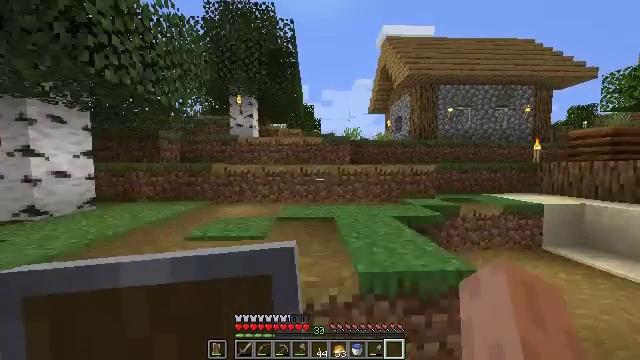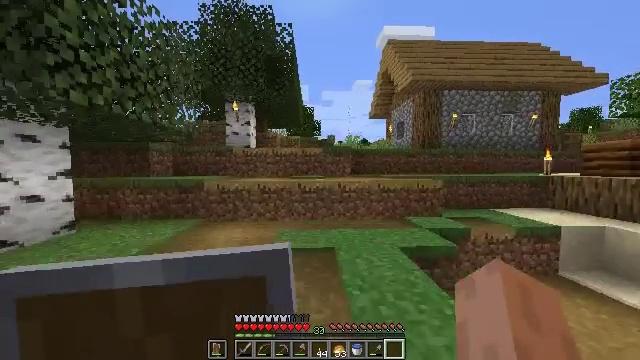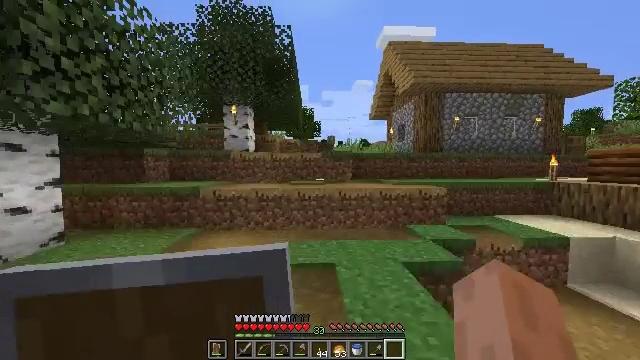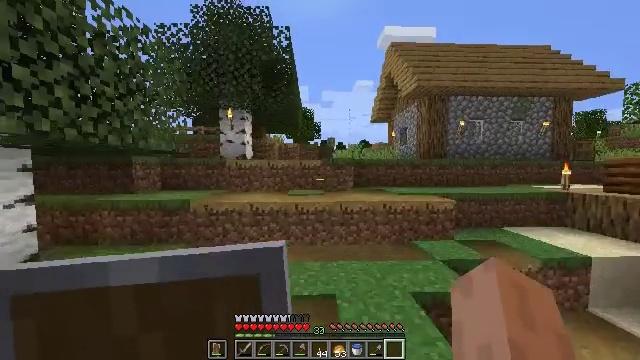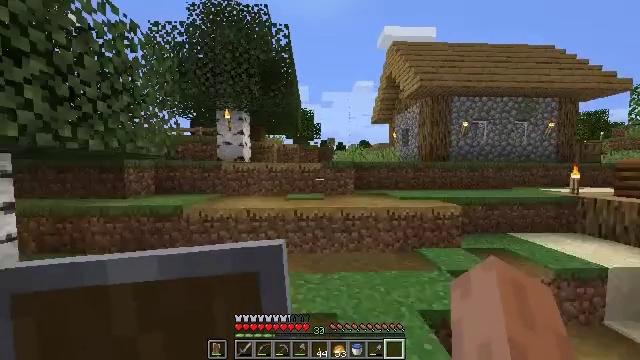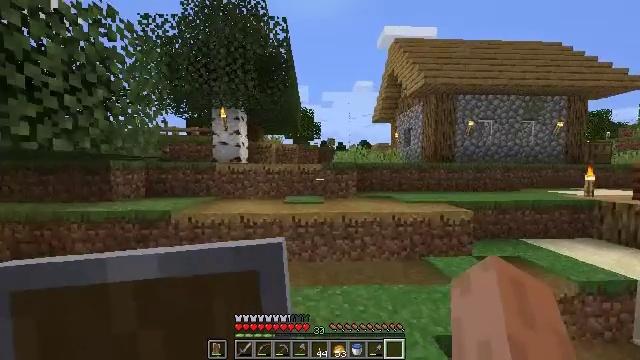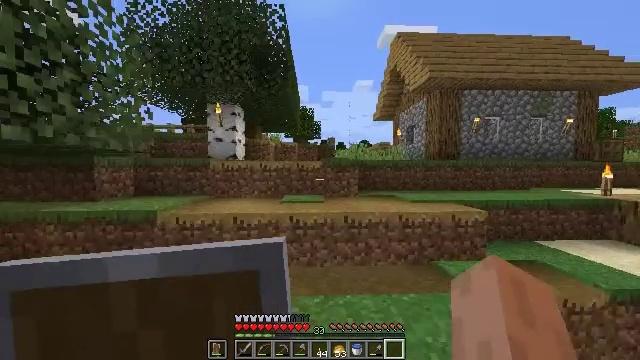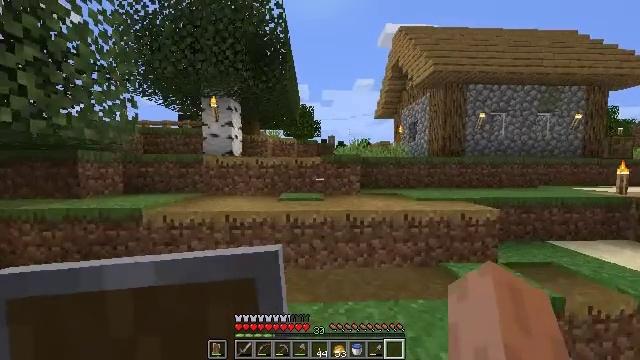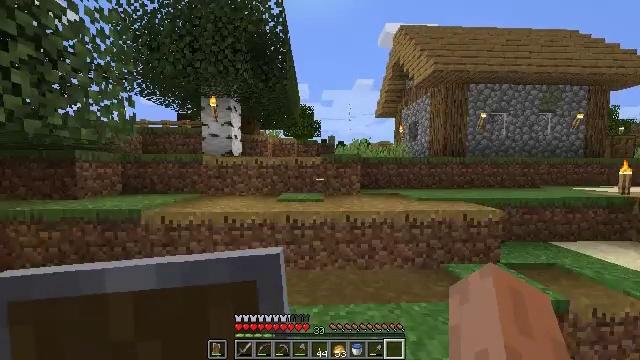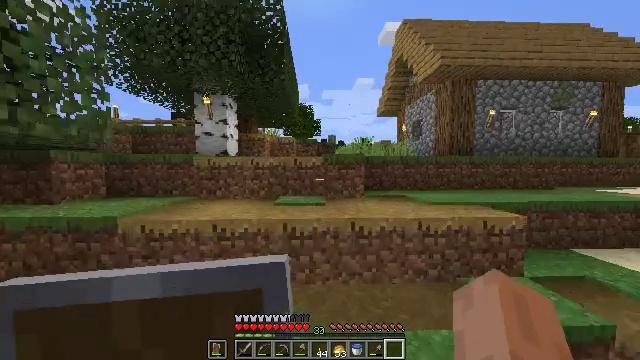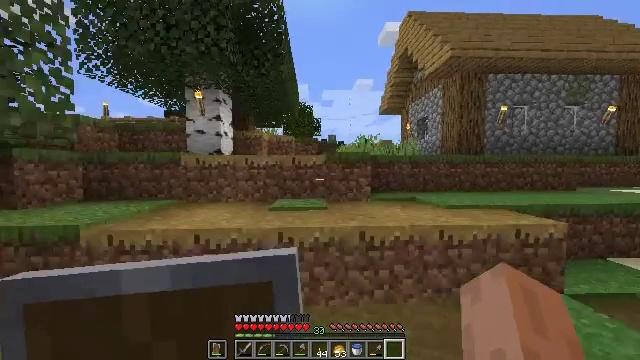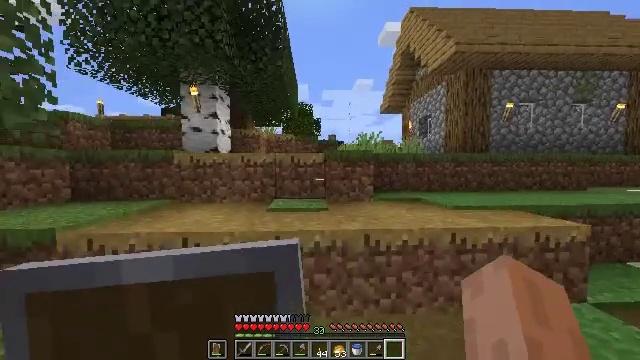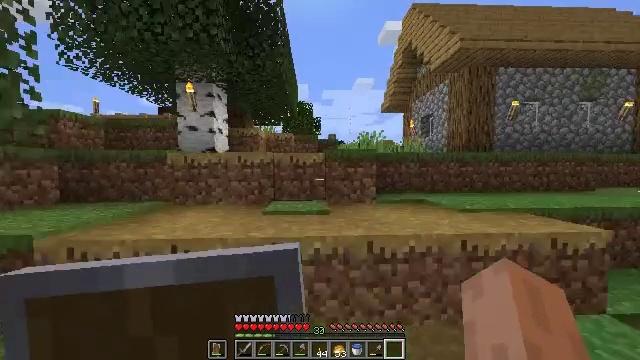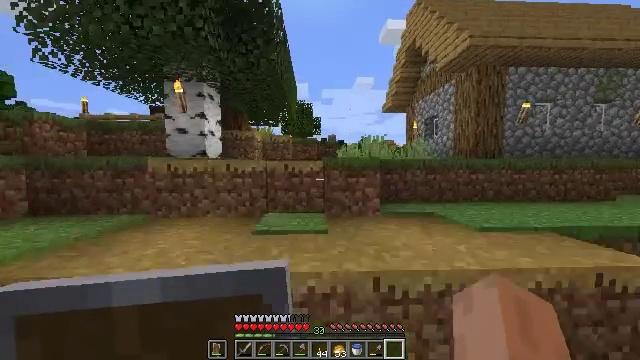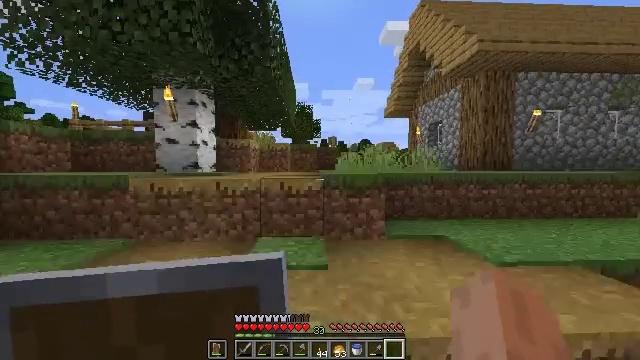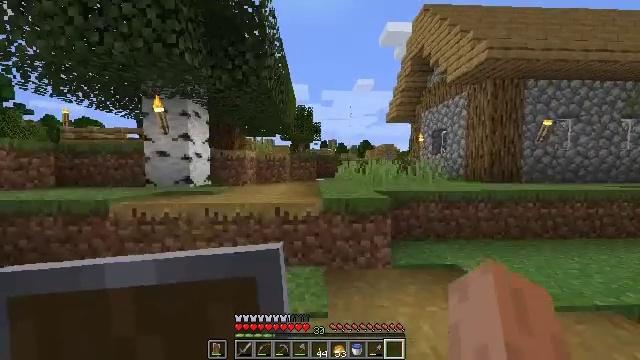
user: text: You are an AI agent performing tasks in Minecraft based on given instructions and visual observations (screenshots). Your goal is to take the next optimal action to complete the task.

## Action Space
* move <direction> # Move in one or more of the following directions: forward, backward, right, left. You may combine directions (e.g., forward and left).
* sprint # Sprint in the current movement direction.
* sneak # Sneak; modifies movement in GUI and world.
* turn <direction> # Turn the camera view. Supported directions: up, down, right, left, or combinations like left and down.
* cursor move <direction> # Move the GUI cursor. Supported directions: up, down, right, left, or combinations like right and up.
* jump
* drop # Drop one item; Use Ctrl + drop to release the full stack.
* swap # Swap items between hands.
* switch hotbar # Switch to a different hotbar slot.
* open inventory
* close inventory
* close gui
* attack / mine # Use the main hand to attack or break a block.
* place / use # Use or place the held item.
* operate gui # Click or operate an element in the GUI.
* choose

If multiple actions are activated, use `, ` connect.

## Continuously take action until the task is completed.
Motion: motion action
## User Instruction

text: mine block yellow banner
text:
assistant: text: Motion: move forward, jump
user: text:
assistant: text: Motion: move forward, jump
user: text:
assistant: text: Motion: move forward
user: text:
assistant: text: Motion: move forward
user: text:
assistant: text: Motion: move forward
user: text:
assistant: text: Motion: move forward
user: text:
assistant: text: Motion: move forward
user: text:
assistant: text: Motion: move forward
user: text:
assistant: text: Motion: move forward
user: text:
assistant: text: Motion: move forward
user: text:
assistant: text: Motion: move forward
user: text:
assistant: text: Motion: move forward
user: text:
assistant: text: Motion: move forward, jump
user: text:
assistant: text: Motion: move forward, jump
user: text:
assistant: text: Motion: move forward
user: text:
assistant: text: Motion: move forward
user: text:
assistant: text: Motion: move forward
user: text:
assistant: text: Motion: move forward
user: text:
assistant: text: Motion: move forward
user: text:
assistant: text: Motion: move forward
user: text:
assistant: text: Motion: move forward
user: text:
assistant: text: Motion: move forward, jump
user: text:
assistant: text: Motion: move forward, jump
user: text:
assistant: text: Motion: move forward
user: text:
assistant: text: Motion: move forward
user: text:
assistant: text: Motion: move forward
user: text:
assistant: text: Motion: move forward
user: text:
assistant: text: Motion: move forward
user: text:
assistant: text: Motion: move forward
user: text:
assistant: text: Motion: move forward